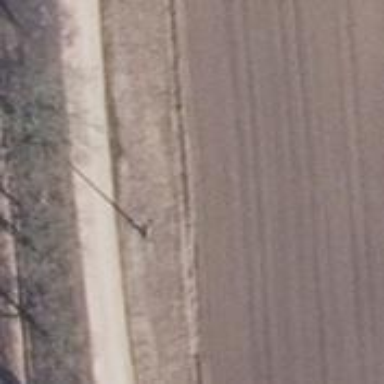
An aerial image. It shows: Power pole.